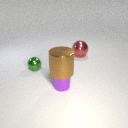
large red metal sphere to the right of small purple metal cylinder